Field crop: maize
Growth stage: 1
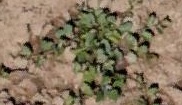
Species: convolvulus